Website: apple
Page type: account-selection
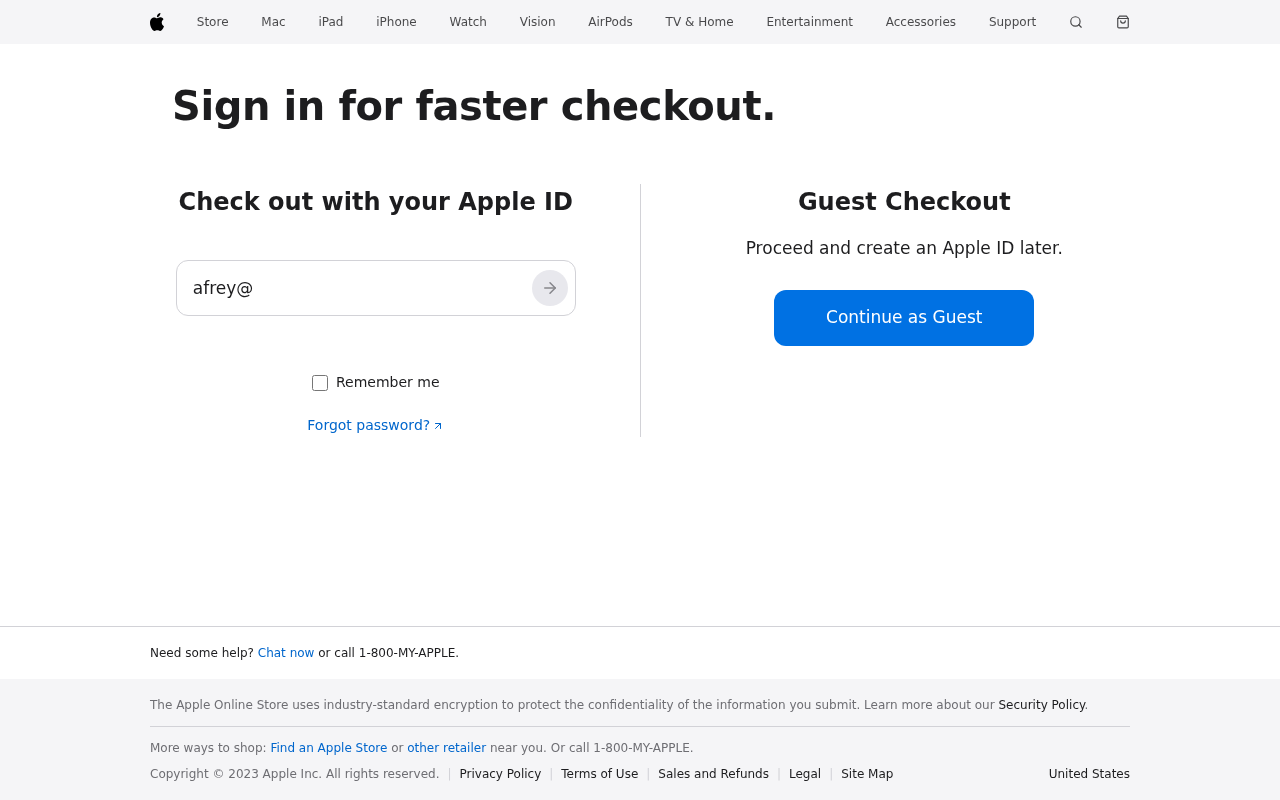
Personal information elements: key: PII_EMAIL
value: afrey@gmail.com